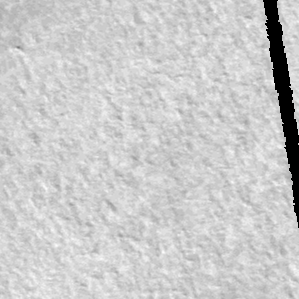
Label: frost